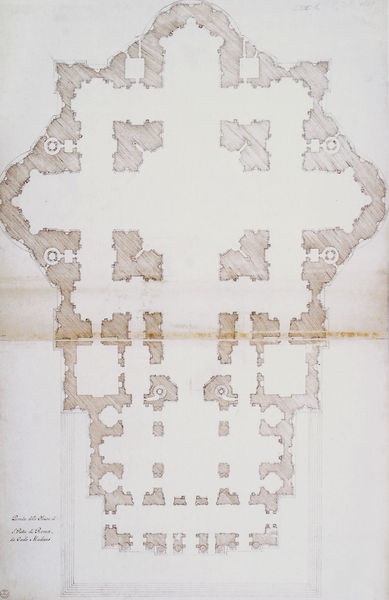
Titel: St. Peter, Projekt für das Langhaus und die Fassade
Künstler: Carlo Maderno
Institution: Florenz, Gabinetto Disegni e Stampe degli Uffizi
Schlagwörter: paul